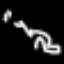
Label: frog